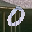
Label: 0